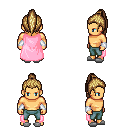
a pixel art fantasy rpg character, male body template, human, tanned skin, pink cape, teal pants, blonde long topknot hairstyle, white cloth bracers, white slippers, four views (front, back, left, right), 2x2 character sprite sheet, small pixel art, hard edges, no anti-aliasing